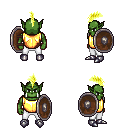
a pixel art fantasy rpg character, male body template, orc, green skin, gold chest armor, white pants, gold mohawk hairstyle, metal boots, shield, four views (front, back, left, right), 2x2 character sprite sheet, small pixel art, hard edges, no anti-aliasing